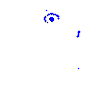
Particle: electron